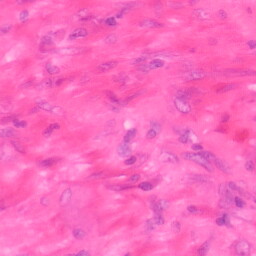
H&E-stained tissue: Colon